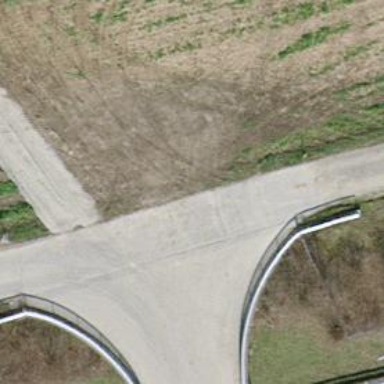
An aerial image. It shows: Paved track on bridge with grade 1 tracktype.